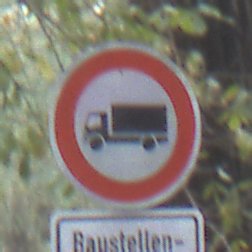
Verkehrszeichen: VerbotFuerKraftfahrzeugeUeberDreiKommaFuenfTonnen
Zusatzzeichen unten: SonstigeFahrzeugePersonengruppenFrei1
Umgebung: Outdoor, Nature
Tageszeit: SunriseSunset
Wetter: NotSpecified
Licht: Natural
Jahreszeit: Autumn
Kontrast: MediumContrast